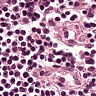
Metastatic tissue present: no